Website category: sports
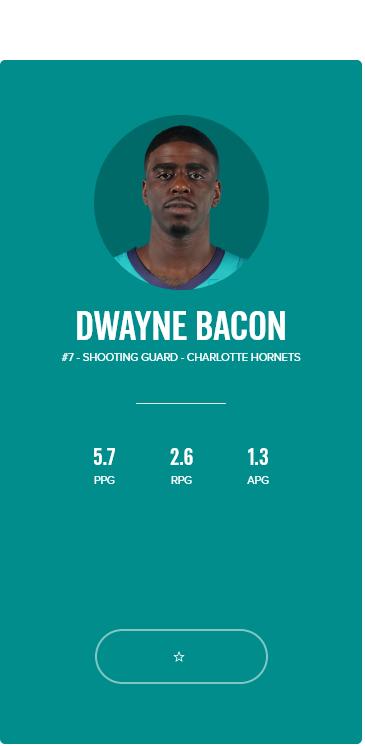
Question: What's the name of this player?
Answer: DWAYNE BACON

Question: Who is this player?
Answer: DWAYNE BACON

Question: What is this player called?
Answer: DWAYNE BACON

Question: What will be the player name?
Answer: DWAYNE BACON

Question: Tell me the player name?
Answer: DWAYNE BACON

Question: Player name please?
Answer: DWAYNE BACON

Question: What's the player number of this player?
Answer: #7

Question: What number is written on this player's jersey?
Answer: #7

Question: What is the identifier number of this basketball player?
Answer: #7

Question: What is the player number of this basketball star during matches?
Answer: #7

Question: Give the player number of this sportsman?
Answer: #7

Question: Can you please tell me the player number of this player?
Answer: #7

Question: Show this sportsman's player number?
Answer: #7

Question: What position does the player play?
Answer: SHOOTING GUARD

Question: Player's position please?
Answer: SHOOTING GUARD

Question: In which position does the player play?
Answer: SHOOTING GUARD

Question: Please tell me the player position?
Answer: SHOOTING GUARD

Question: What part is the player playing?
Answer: SHOOTING GUARD

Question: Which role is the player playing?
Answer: SHOOTING GUARD

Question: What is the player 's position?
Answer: SHOOTING GUARD

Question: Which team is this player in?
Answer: CHARLOTTE HORNETS

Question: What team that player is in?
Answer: CHARLOTTE HORNETS

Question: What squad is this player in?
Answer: CHARLOTTE HORNETS

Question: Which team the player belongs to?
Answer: CHARLOTTE HORNETS

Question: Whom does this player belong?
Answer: CHARLOTTE HORNETS

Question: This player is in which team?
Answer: CHARLOTTE HORNETS

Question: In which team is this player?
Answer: CHARLOTTE HORNETS

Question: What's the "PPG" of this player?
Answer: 5.7

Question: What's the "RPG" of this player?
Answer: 2.6

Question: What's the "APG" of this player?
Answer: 1.3

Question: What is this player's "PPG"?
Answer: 5.7

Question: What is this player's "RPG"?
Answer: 2.6

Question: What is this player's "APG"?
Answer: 1.3

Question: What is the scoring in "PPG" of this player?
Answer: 5.7

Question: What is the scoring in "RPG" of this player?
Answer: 2.6

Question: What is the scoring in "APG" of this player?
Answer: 1.3

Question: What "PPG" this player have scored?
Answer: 5.7

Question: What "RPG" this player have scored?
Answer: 2.6

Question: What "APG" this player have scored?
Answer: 1.3

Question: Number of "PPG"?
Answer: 5.7

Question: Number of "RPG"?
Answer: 2.6

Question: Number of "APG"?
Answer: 1.3

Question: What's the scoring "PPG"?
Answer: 5.7

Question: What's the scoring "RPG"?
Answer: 2.6

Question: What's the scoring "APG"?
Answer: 1.3